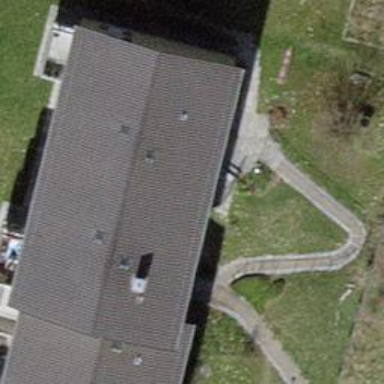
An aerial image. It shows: View of apartment building.